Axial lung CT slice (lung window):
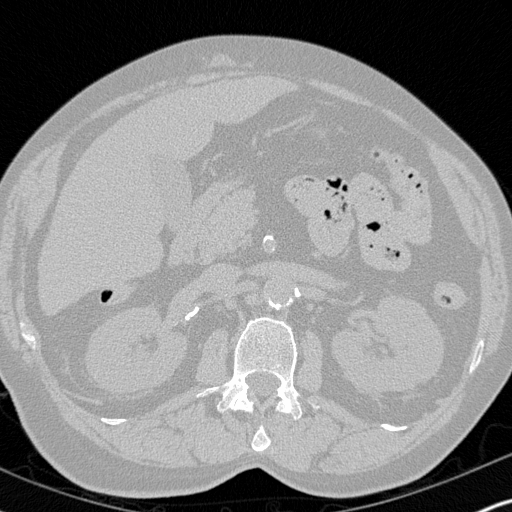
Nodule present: no